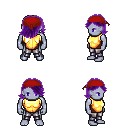
a pixel art fantasy rpg character, male body template, dark elf, purple skin, gold chest armor, metal pants, purple swoop hairstyle, red bandana, four views (front, back, left, right), 2x2 character sprite sheet, small pixel art, hard edges, no anti-aliasing